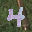
Label: 4